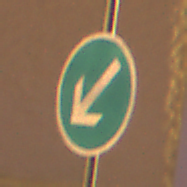
Verkehrszeichen: VorgeschriebeneVorbeifahrtLinks
Umgebung: Outdoor, Urban
Tageszeit: Night
Wetter: Clear
Licht: Artificial
Jahreszeit: NotSpecified
Kontrast: HighContrast